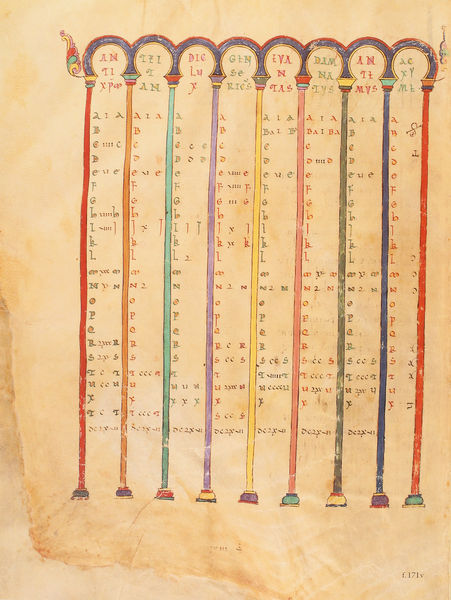
Titel: Beatus-Manuskript
Künstler: Magius
Institution: New York, Pierpont Morgan Library
Schlagwörter: blau, gelb, grün, bunt, grau, orange, säulen, türkis, zeichen, rot, ornament, sockel, rosa, farbig, schrift, papier, bogen, farben, lila, vergilbt, linien, spalten, schaden, dunkelblau, ornamente, schriftzeichen, bögen, eva, buch, seite, text, buchstaben, kapitell, buchseite, pergament, acht, tabelle, kalender, buchmalerei, liste, alphabet